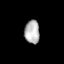
Tissue: lung
Cell type: Endothelial cells
Senescence score: 0.7384
Nuclear area (px): 344
Mean DAPI intensity: 179.59